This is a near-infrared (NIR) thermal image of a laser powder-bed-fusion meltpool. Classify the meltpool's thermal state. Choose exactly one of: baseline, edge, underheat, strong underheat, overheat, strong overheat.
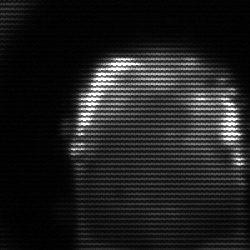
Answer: baseline